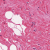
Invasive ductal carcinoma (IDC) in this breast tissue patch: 0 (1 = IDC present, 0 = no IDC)